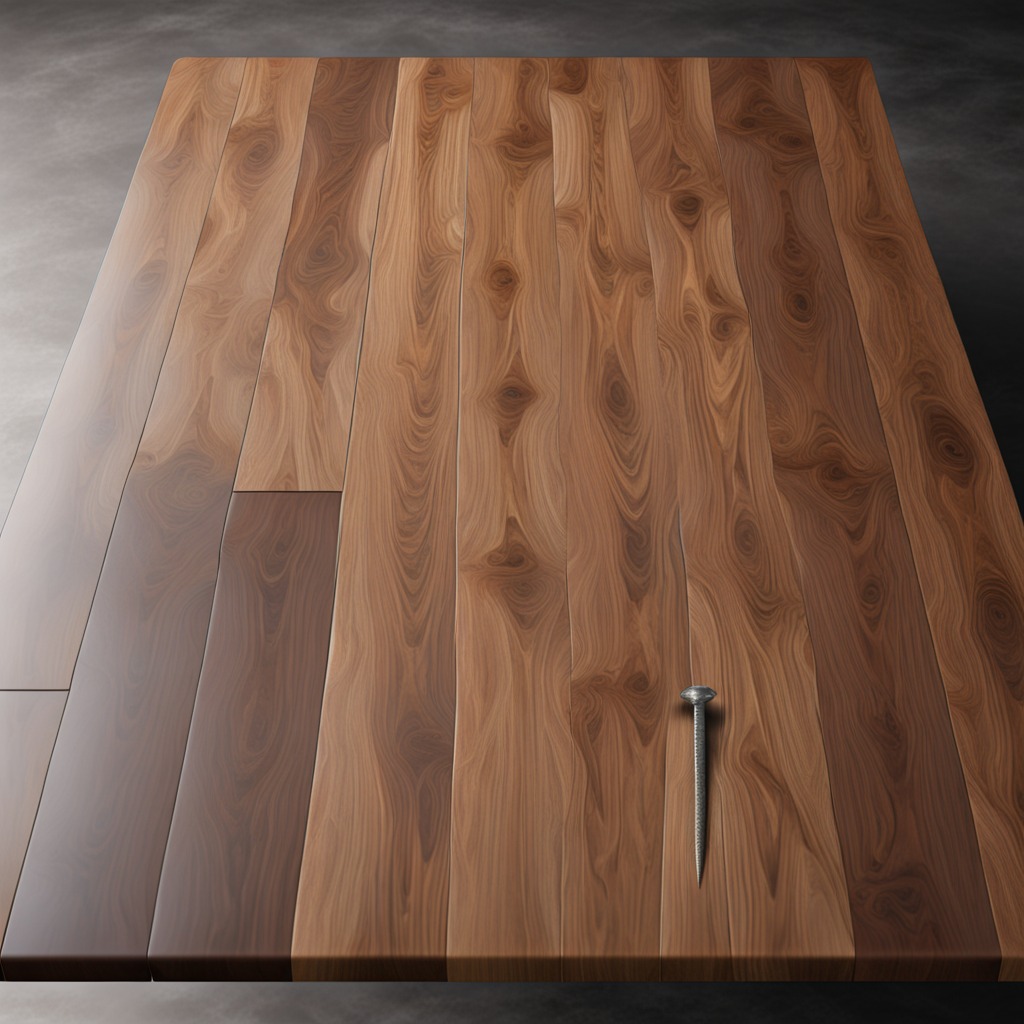
An iron nail is lying on the wooden table.